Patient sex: M
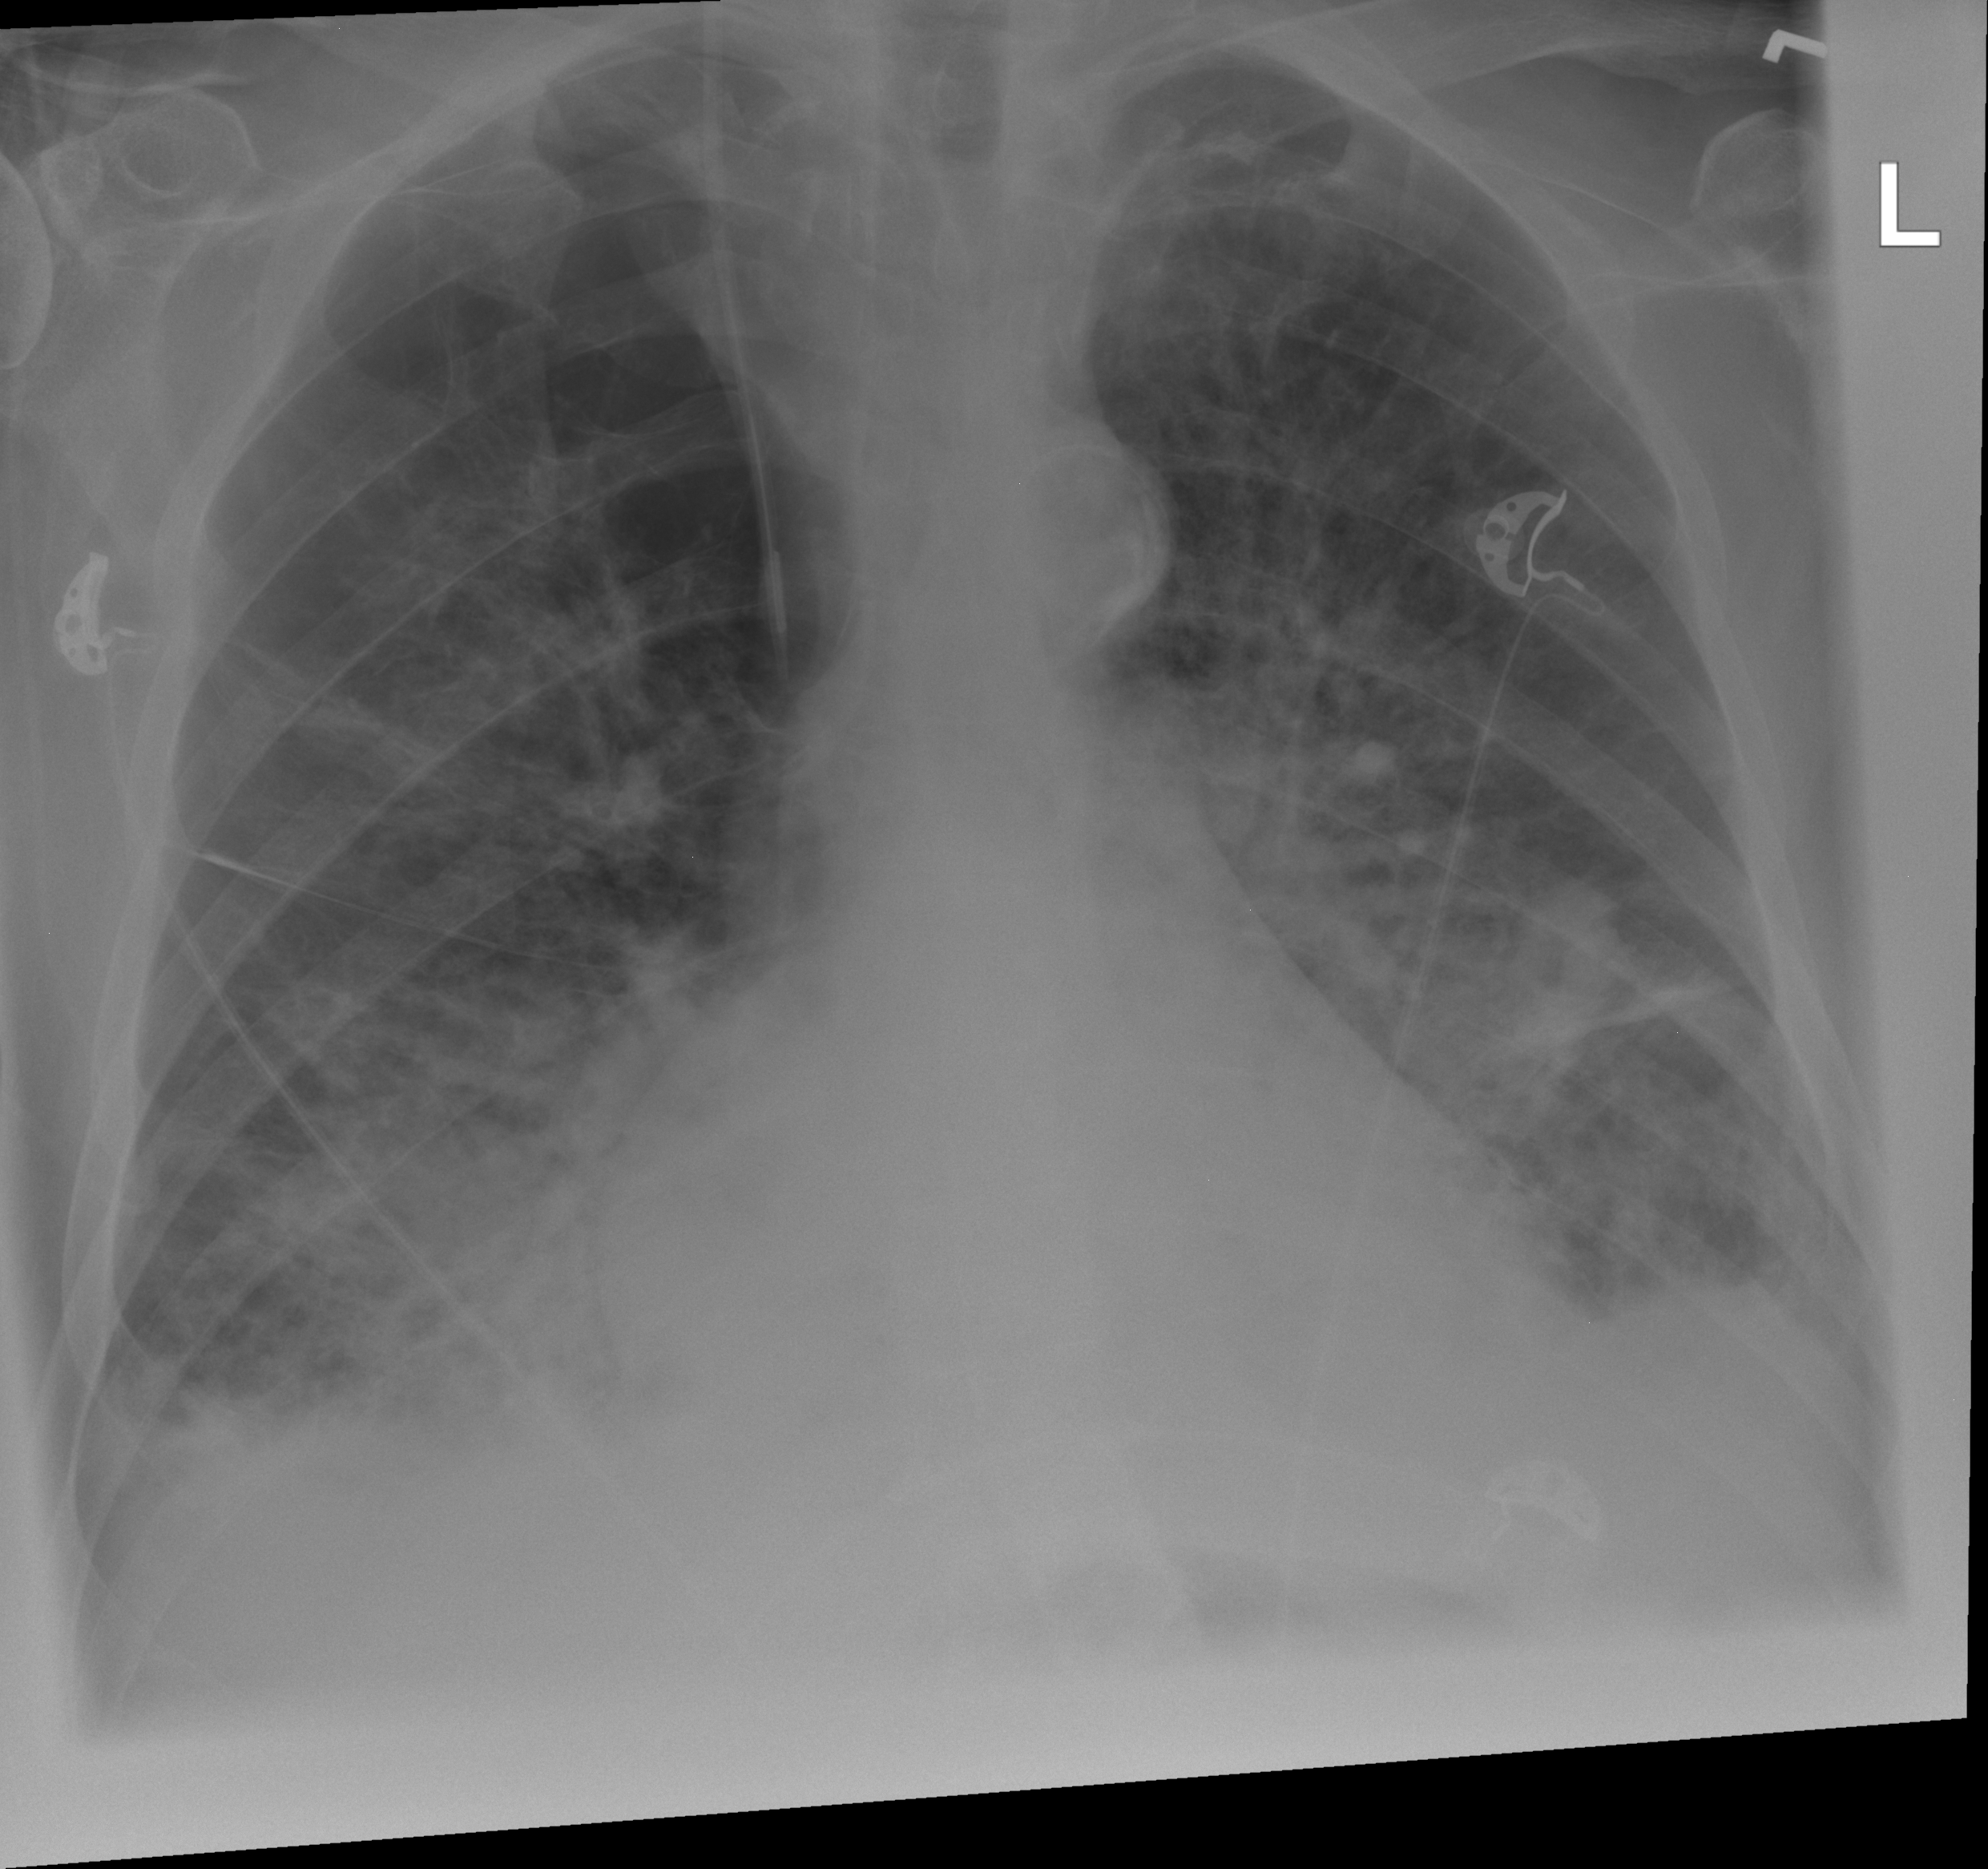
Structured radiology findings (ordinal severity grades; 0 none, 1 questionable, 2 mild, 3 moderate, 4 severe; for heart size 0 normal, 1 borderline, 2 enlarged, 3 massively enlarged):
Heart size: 0
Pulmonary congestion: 2
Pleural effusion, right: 2
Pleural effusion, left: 2
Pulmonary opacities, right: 3
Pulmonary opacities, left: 2
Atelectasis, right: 2
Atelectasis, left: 3